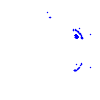
Particle: pion